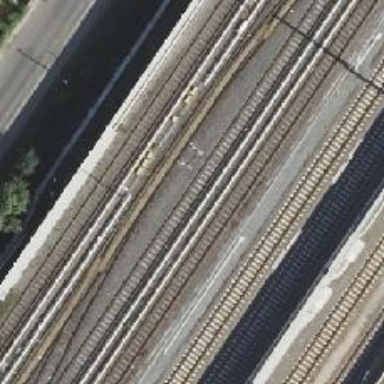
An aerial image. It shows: Railway switch.